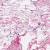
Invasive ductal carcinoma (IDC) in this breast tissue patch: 0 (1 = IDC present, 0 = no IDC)